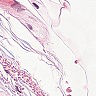
Metastatic tissue present: no